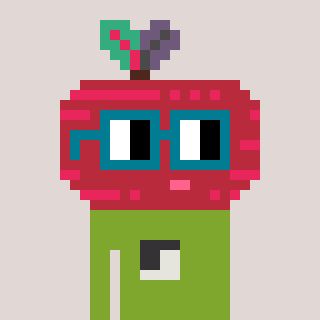
a pixel art character with square dark green glasses, a beet-shaped head and a slimegreen-colored body on a warm background